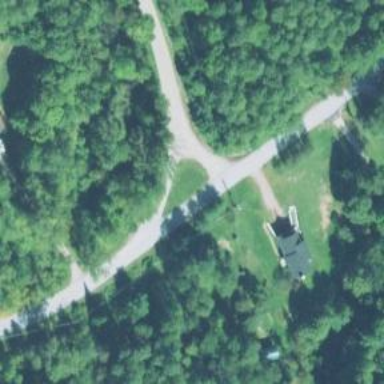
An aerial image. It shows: Road with stop sign.